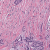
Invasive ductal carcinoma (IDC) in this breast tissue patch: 1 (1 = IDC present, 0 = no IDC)